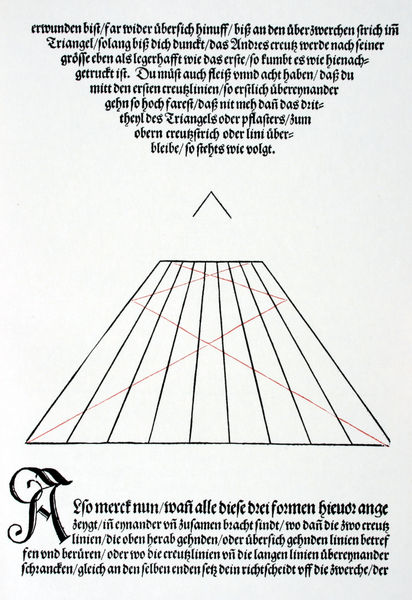
Titel: Eyn schön nützlich büchlin und underweisung der kunst des Messens mit dem Zirckel, Richtscheidt oder Linial - Seite 11
Künstler: Hieronymus Rodler
Standort: viele Standorte
Institution: Seriendruck
Schlagwörter: dunkel, weiß, dreieck, hell, raum, schwarz, skizze, zeichnung, rot, feld, auge, schrift, papier, modell, perspektive, studie, grafik, linien, inschrift, deutsch, striche, flucht, fluchtlinien, buch, kreuz, rechteck, linie, parallel, zentralperspektive, form, druck, seite, illustration, text, buchstabe, buchstaben, strich, initiale, worte, entwurf, schriftbild, buchdruck, buchseite, verziert, geometrisch, raute, zickzack, seiten, kreuze, gotisch, verkürzung, fluchtpunkt, gedicht, konstruktion, dürer, pfeil, fraktur, geometrie, viereck, letter, altdeutsch, rote, gekreuzt, raster, erklärung, lehre, parallelen, vertikalen, perspektivisch, ausrichtung, mathematik, anleitung, druckschrift, anfangsbuchstabe, majuskel, schrfit, lehrbuch, trapez, raumflucht, mathe, rhombus, parallellen, perpektive, reime, gotische schrift, fluhtlinien, kapital, reim, zeichenbuch, a, kapitsle, geometzrie